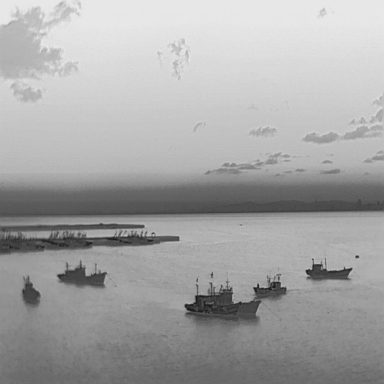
There are five bulk_carriers in the infrared image.